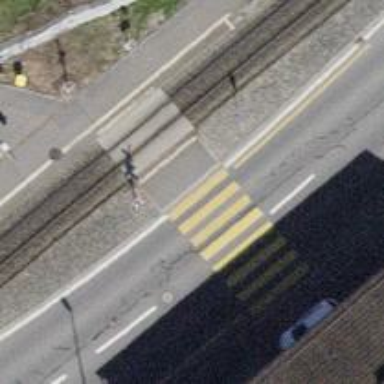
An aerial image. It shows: Narrow-gauge railway track with one electrified contact line.